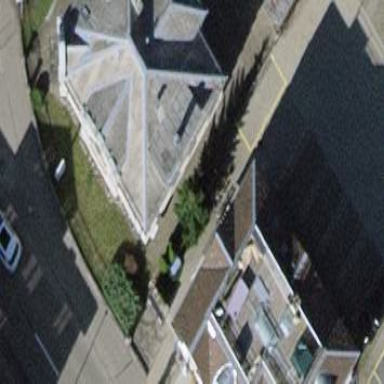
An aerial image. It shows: Gabled building.